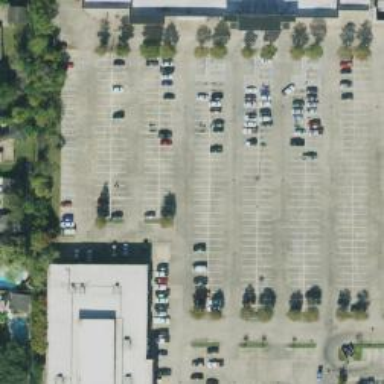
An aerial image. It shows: Parking space.